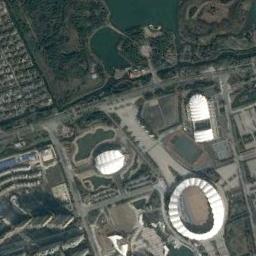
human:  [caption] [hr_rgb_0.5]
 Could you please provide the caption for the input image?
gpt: There are many buildings of different shapes and sizes next to the stadium .

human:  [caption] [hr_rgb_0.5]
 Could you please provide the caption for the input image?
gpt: The stadium's roof has wavy white signs .

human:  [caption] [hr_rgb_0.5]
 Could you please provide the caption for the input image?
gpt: The circular stadium is surrounded by lawns and buildings .

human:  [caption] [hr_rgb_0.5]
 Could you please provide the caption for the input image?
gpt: The stadium is on the grass next to some buildings and trees .

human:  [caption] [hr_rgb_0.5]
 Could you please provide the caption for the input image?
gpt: There are two white buildings beside the stadium with a white roof .